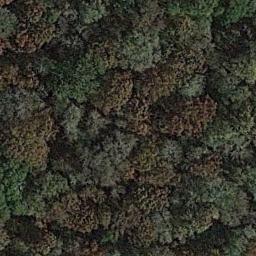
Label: forest